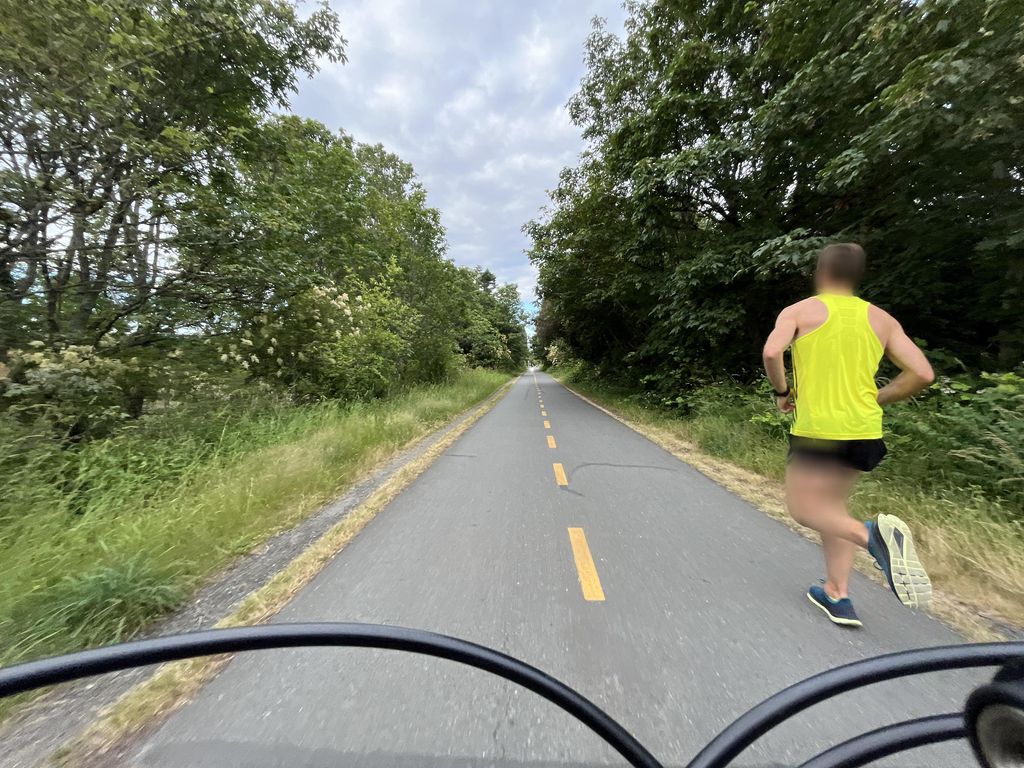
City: victoria